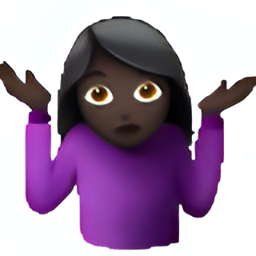
Name: woman shrugging type 6
Emoji: 🤷🏿‍♀️
Group: People & Body
Sub-group: person-gesture